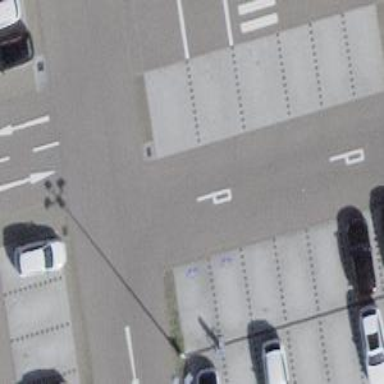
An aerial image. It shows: Charging station.